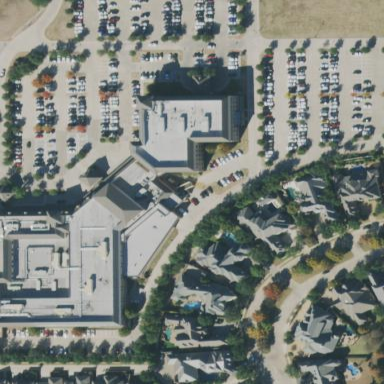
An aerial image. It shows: Hospital providing healthcare services.